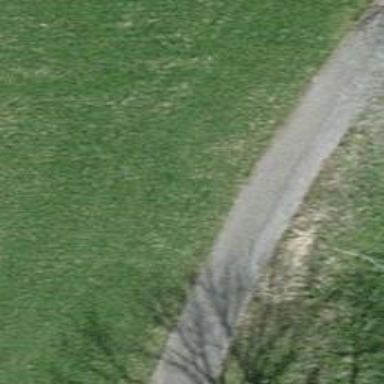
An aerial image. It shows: Unclassified asphalt road used by agricultural vehicles.